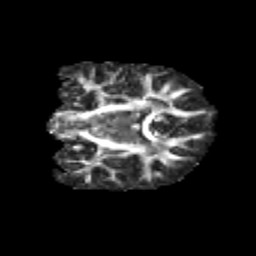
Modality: FA
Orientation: coronal
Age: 14
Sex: female
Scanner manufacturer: siemens
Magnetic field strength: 3 T
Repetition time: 3.8 s
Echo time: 0.07 s